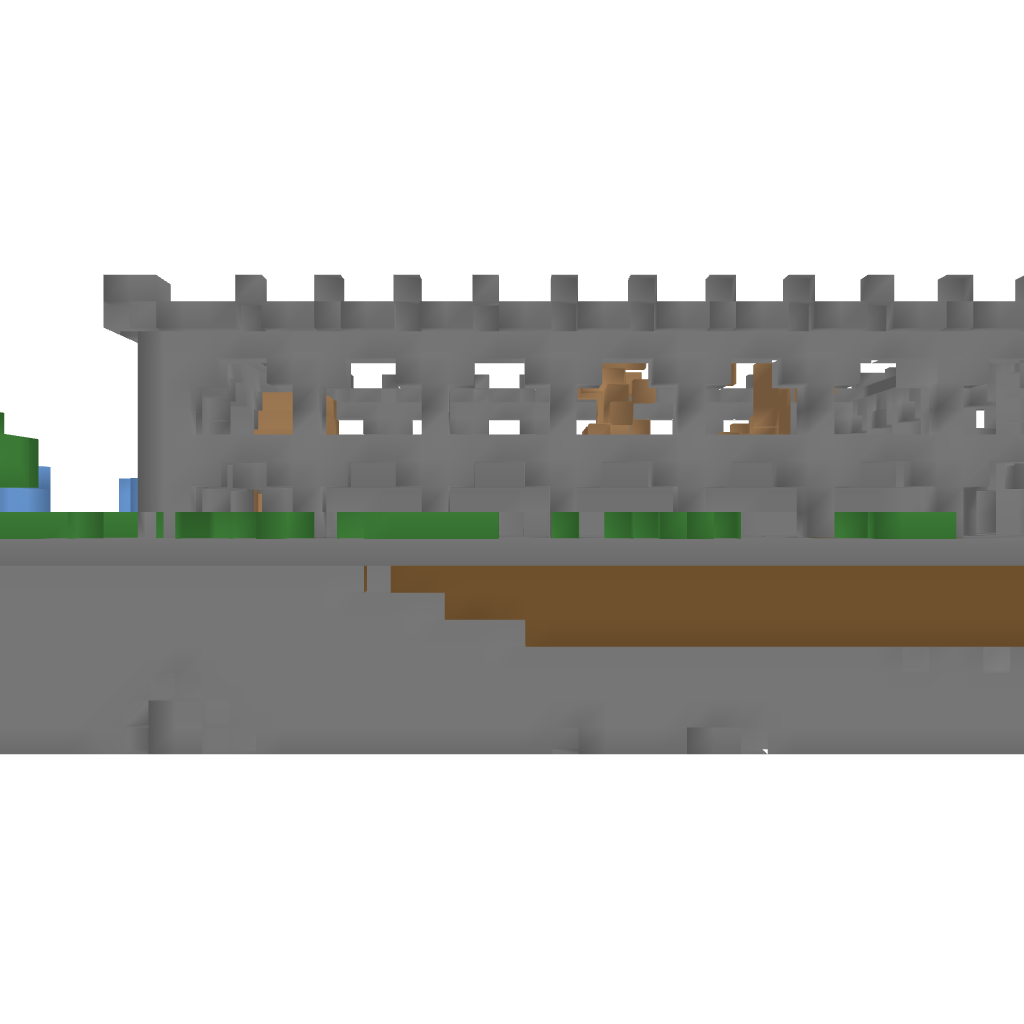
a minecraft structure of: Agility arena 50% of lower part is earth (under green)